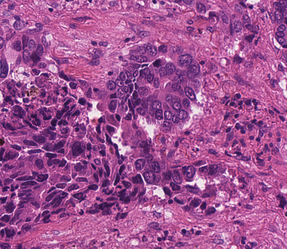
Tumor epithelial tissue: yes
Tumor-associated stroma tissue: yes
Normal tissue: no